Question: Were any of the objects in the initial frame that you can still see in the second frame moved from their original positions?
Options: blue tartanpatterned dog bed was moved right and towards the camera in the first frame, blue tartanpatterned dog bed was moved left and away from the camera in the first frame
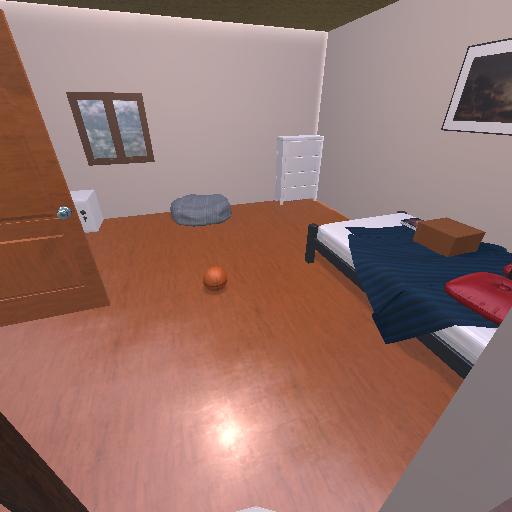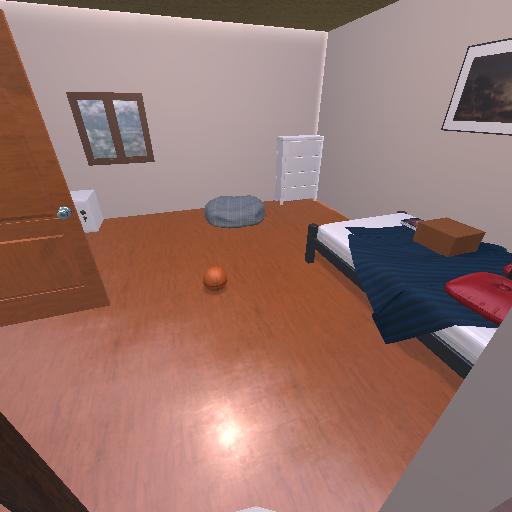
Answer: blue tartanpatterned dog bed was moved right and towards the camera in the first frame